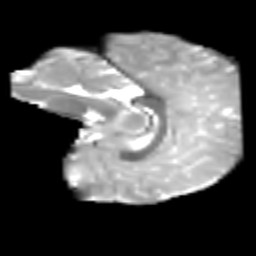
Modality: T2w
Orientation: sagittal
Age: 6
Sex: male
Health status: healthy